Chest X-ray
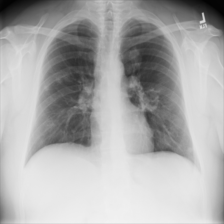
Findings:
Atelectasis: negative
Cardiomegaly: negative
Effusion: negative
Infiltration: negative
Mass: negative
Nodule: negative
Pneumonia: negative
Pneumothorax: negative
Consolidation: negative
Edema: negative
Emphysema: negative
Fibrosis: negative
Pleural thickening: negative
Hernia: negative